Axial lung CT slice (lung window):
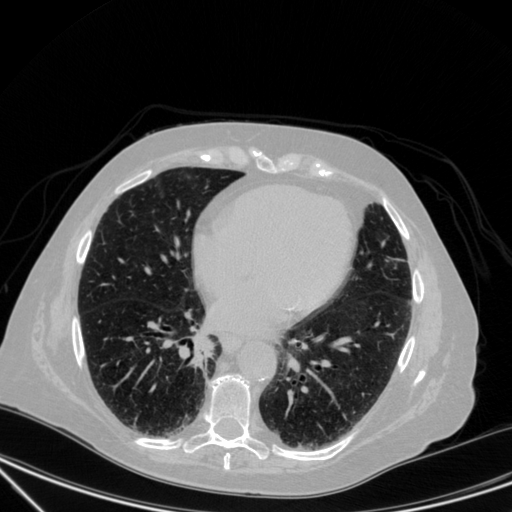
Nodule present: yes
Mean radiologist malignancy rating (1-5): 4